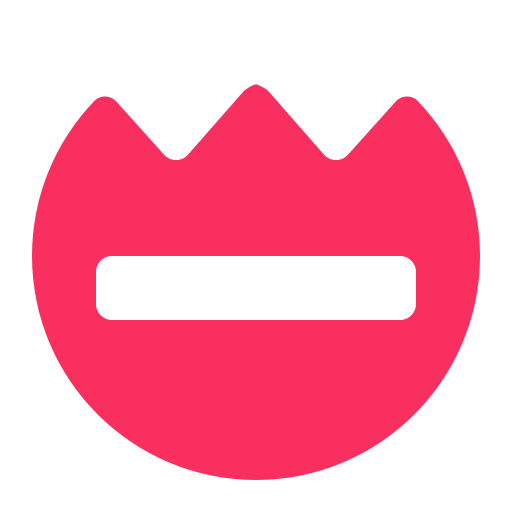
name badge flat